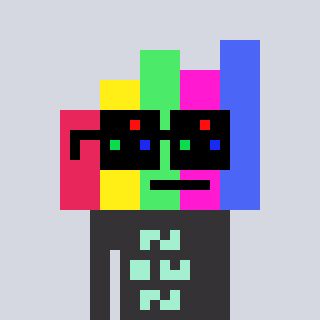
a pixel art character with square black sunglasses, a bar chart-shaped head and a grayscale-colored body on a cool background